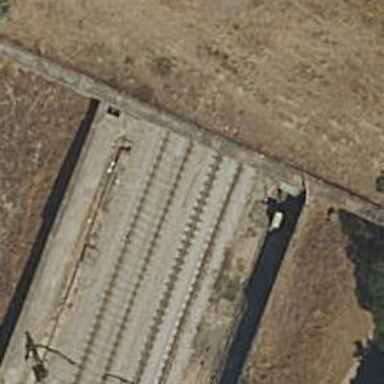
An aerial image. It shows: Railway tunnel with overhead electrified contact lines.